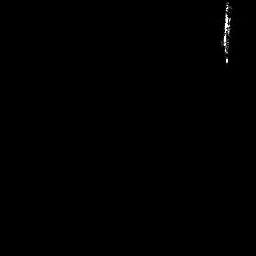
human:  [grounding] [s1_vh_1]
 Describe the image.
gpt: In the satellite image, there is  <ref>1 medium ship </ref> <box>[[85, 0, 90, 25, 0]]</box> located at top right.